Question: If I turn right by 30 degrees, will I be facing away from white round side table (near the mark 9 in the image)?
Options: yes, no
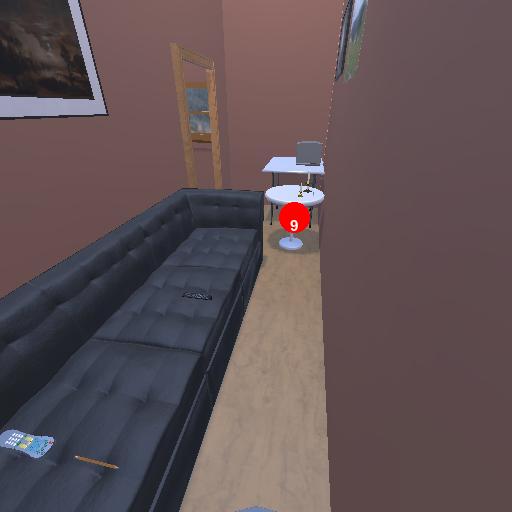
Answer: yes